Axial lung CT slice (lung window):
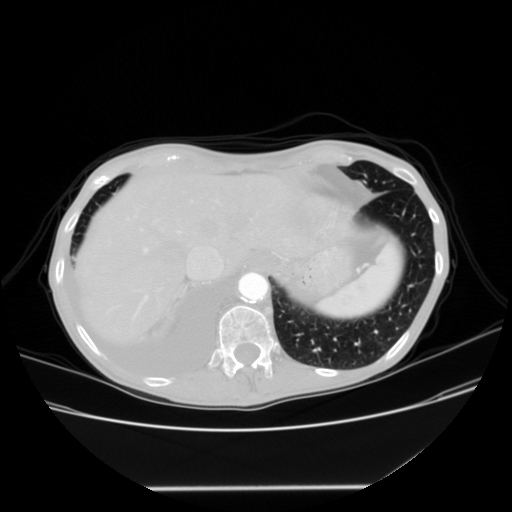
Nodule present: no